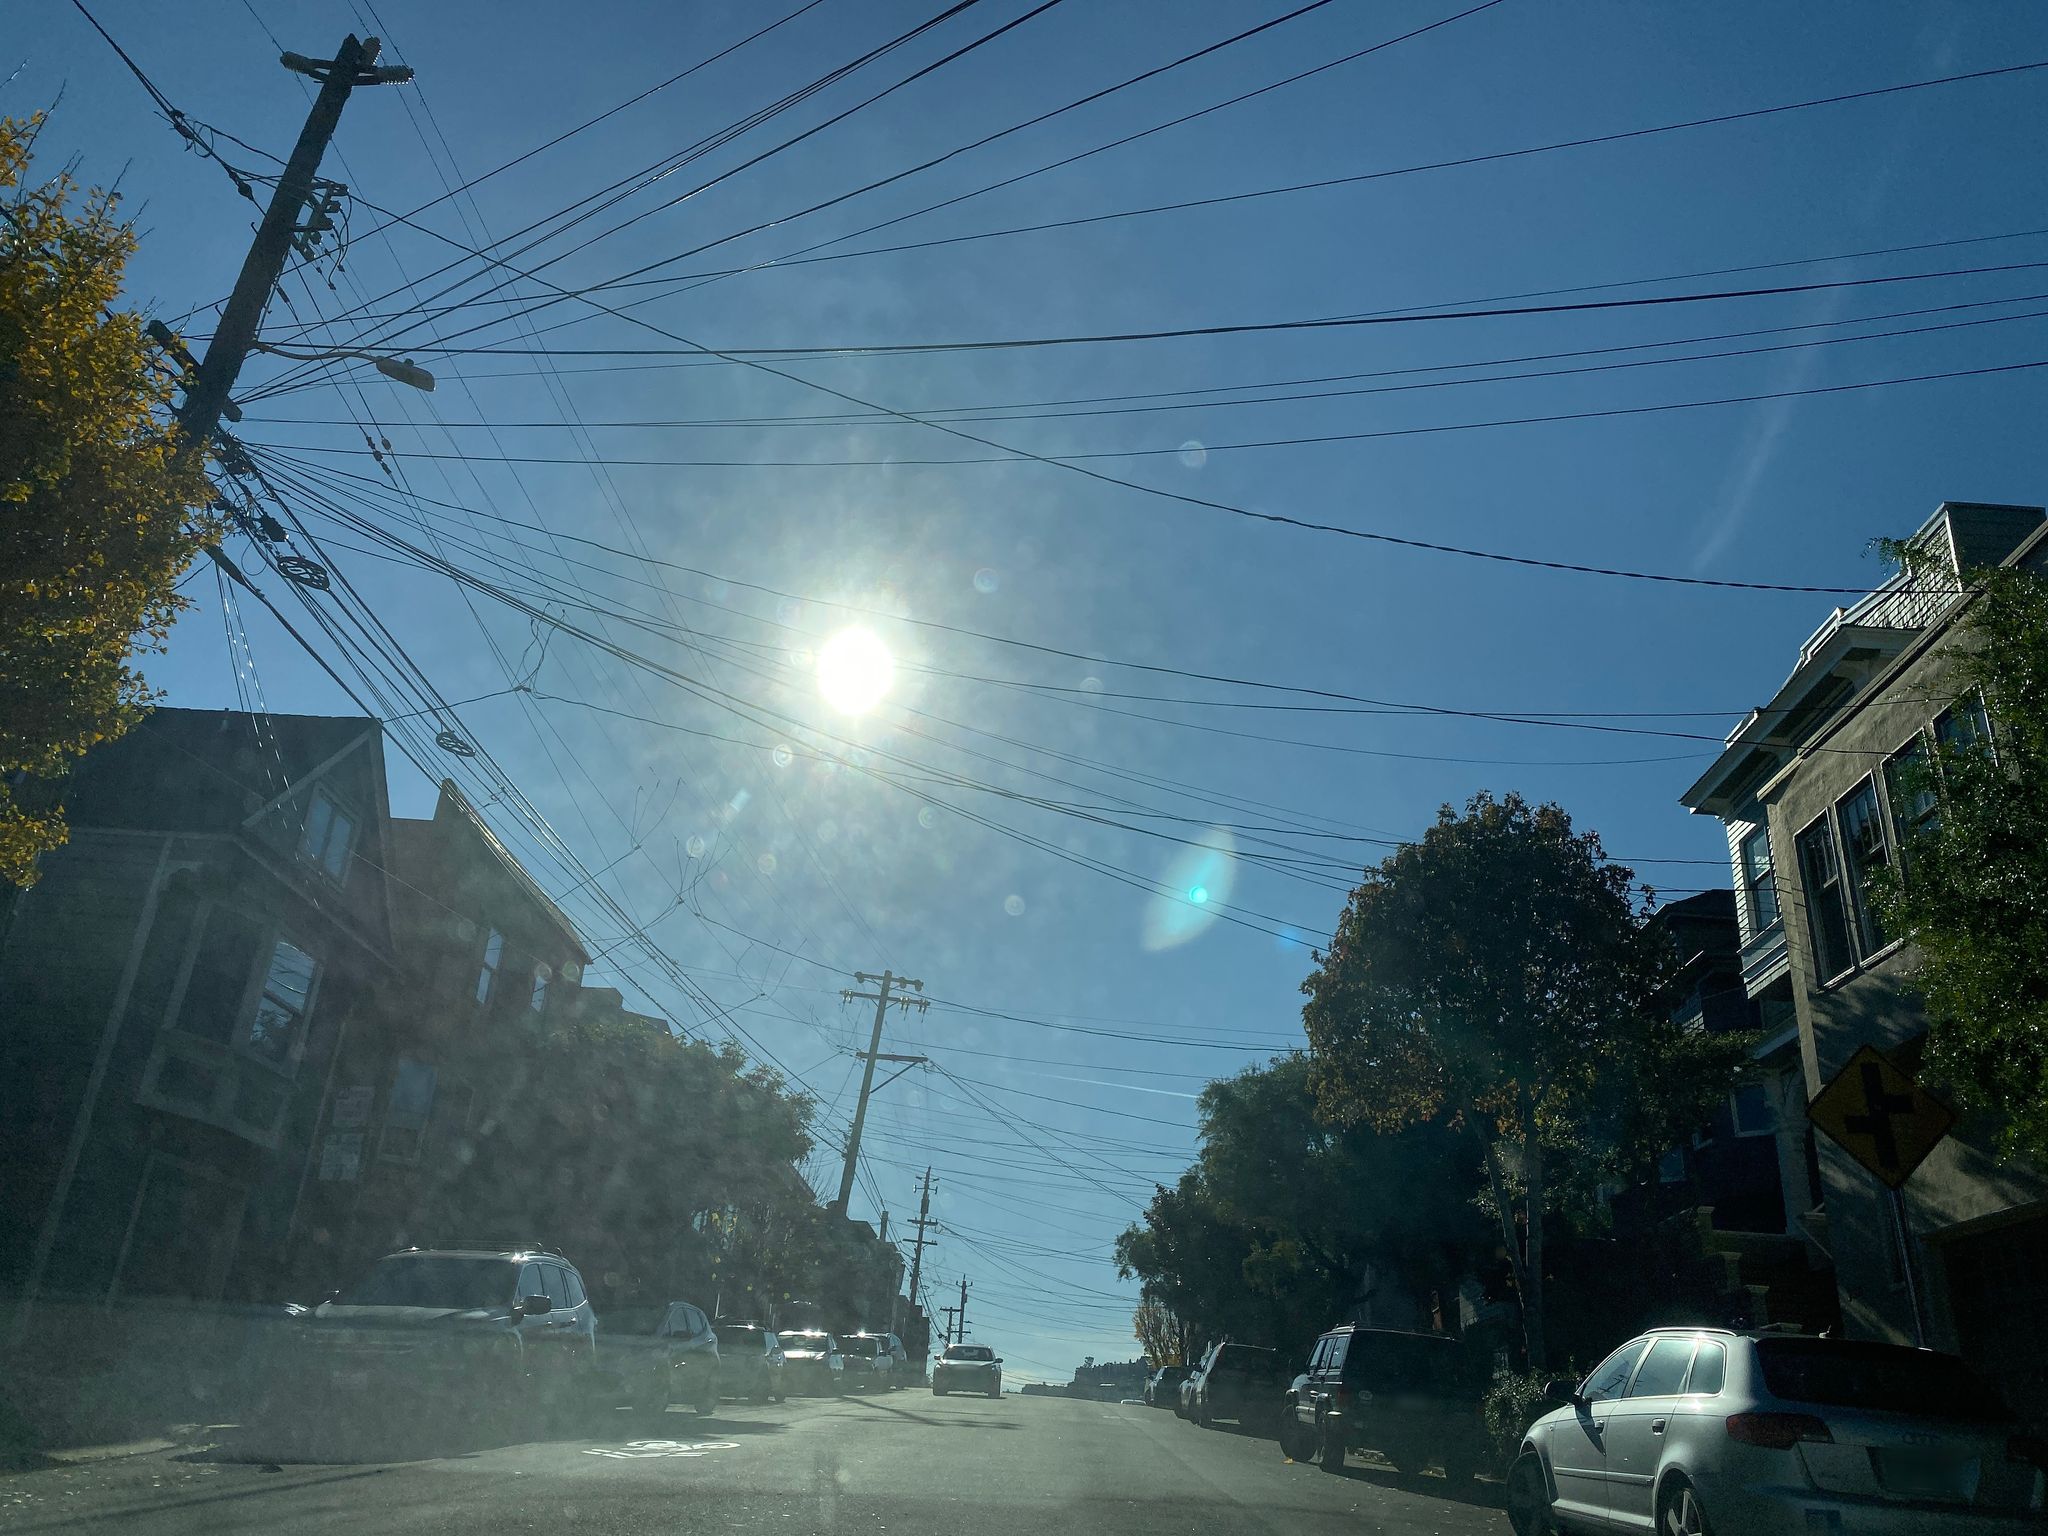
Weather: clear
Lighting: day
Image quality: good
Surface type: driving surface
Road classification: residential
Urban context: urban centre
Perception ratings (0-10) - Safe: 4.08, Lively: 2.58, Beautiful: 1.96, Boring: 3.45, Depressing: 2.65, Wealthy: 1.59